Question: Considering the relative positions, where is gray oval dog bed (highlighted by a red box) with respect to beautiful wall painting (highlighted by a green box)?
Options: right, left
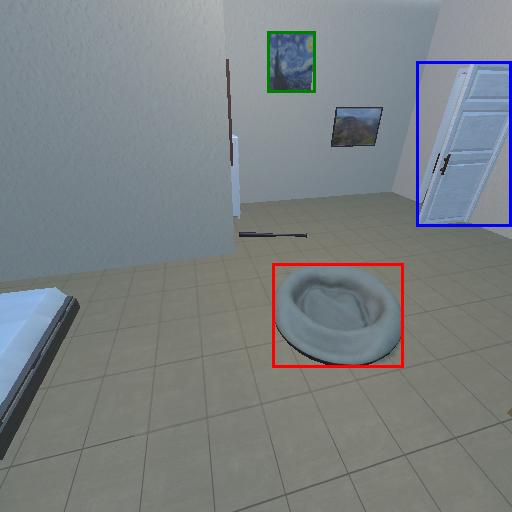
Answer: right